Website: bh-photo
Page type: billing-address
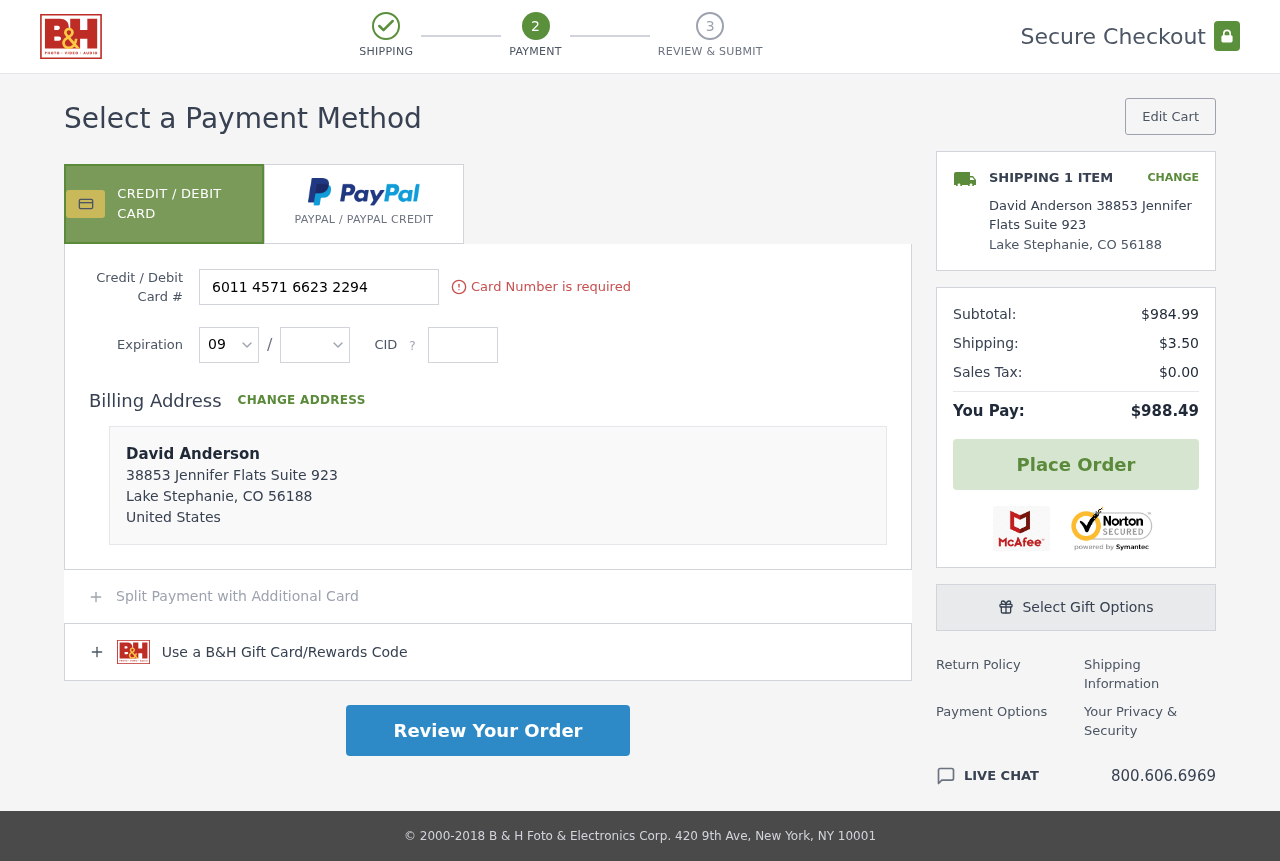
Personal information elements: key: PII_CARD_CVV
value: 368
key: PII_CARD_EXPIRY_MONTH
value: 09
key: PII_CARD_EXPIRY_YEAR
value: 26
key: PII_CARD_NUMBER
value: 6011 4571 6623 2294
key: PII_CITY
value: Lake Stephanie
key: PII_COUNTRY
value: United States
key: PII_FULLNAME
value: David Anderson
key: PII_FULLNAME2
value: David Anderson
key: PII_POSTCODE
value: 56188
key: PII_STATE_ABBR
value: CO
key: PII_STREET
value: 38853 Jennifer Flats Suite 923
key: PII_POSTCODE_FULL
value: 56188
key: PII_POSTCODE_NUMERIC
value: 56188
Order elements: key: ORDER_NUM_ITEMS
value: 1
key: ORDER_SUBTOTAL
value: $984.99
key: ORDER_SHIPPING_COST
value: $3.50
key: ORDER_TAX
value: $0.00
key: ORDER_TOTAL
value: $988.49